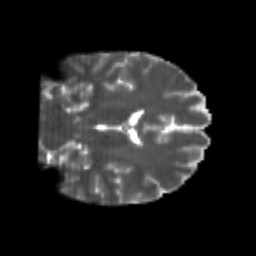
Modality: T2w
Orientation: coronal
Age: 22
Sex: female
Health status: healthy
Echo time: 0.074 s